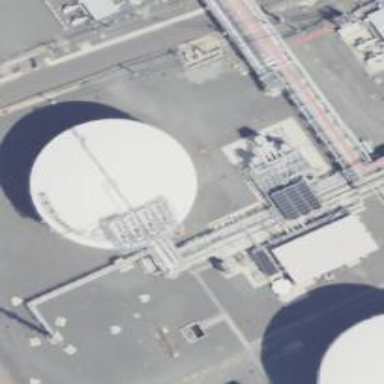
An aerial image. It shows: Building with storage tank.